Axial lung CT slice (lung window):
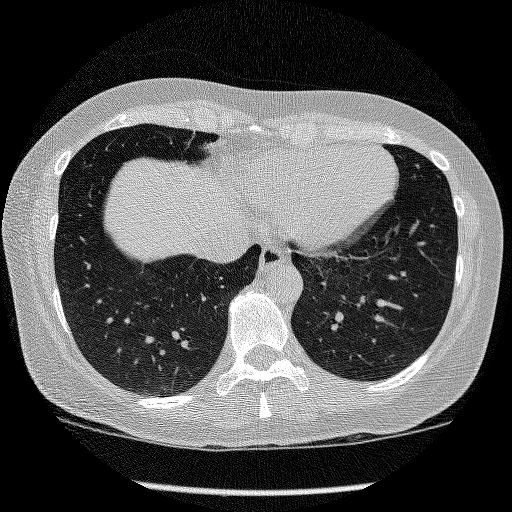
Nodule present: no